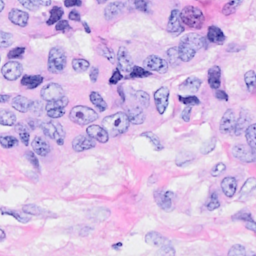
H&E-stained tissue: Breast